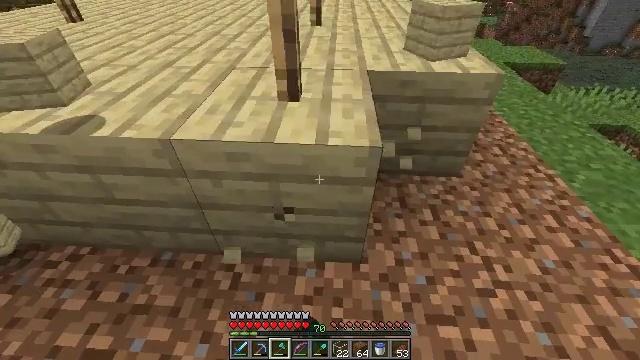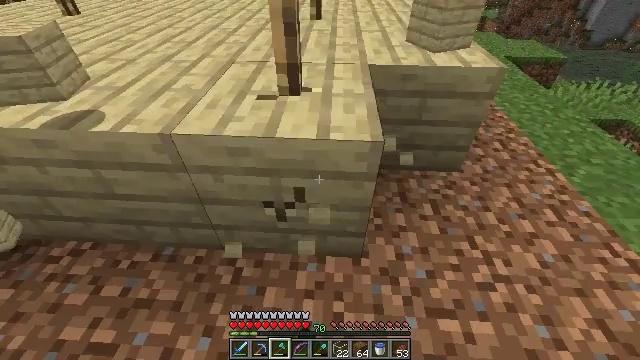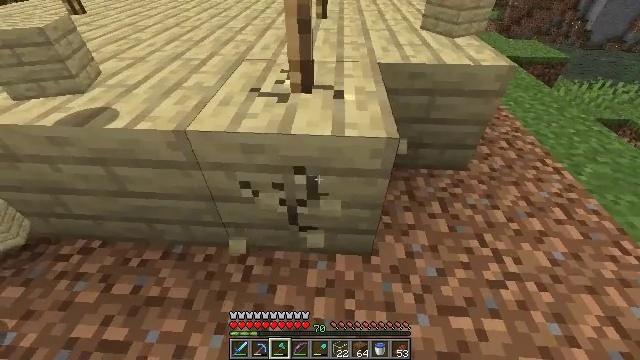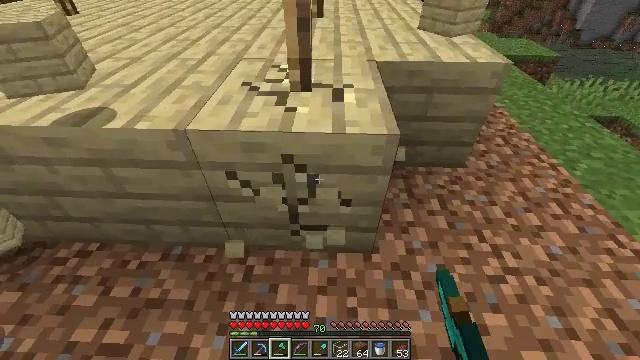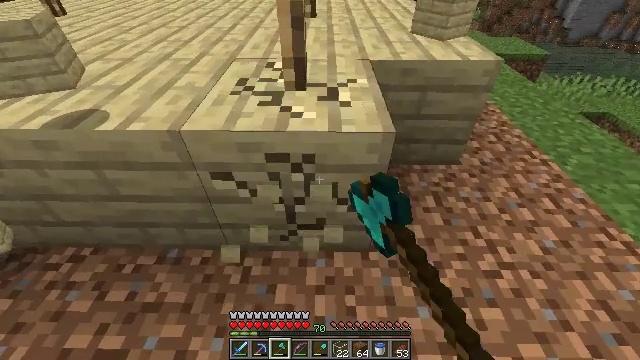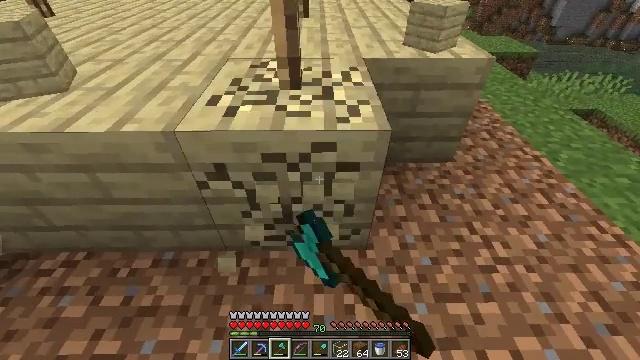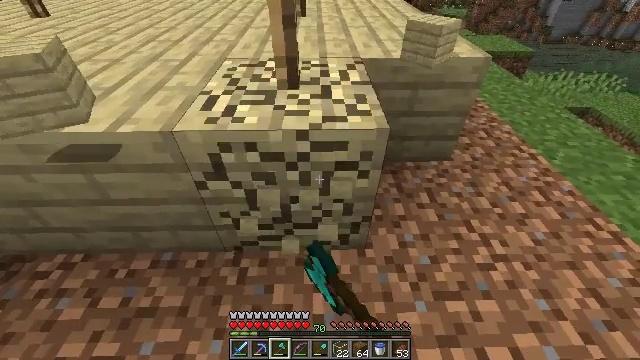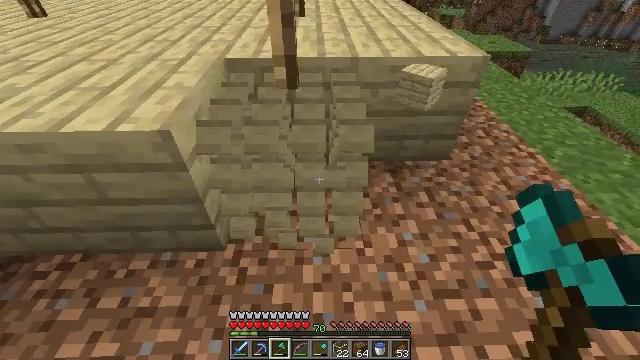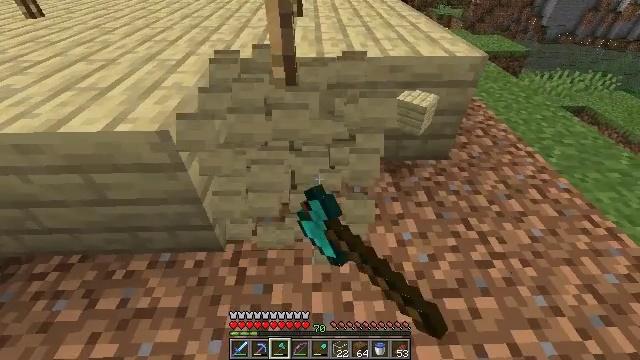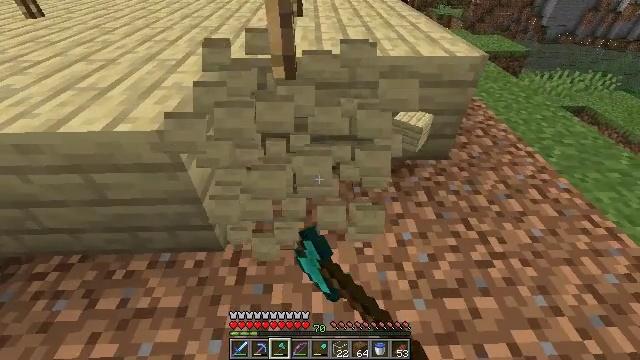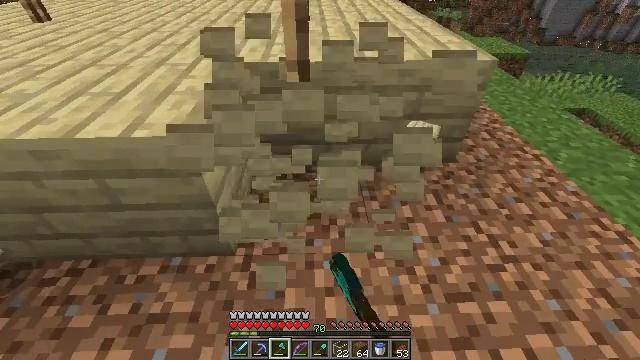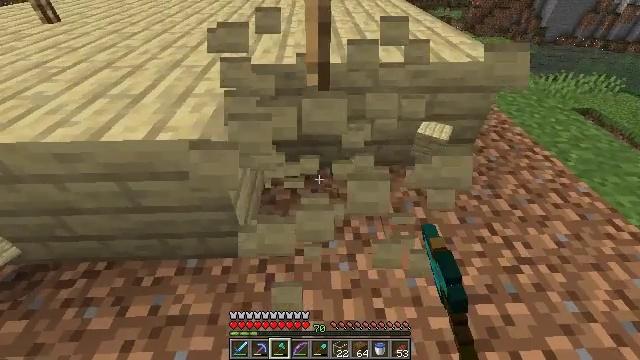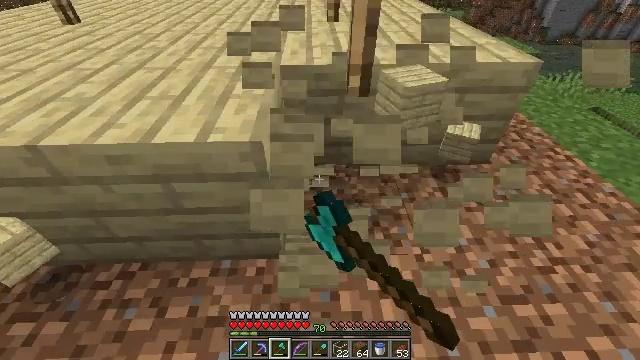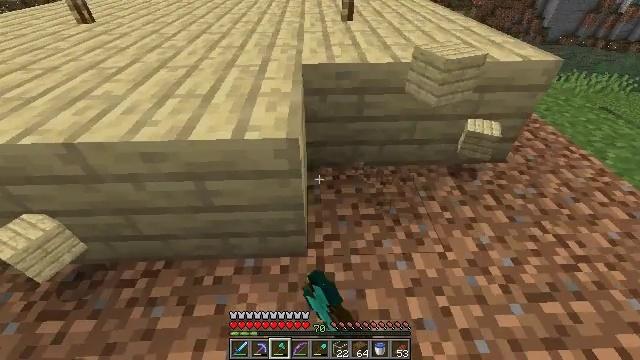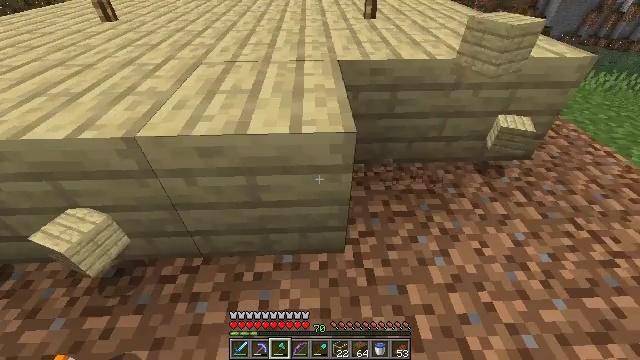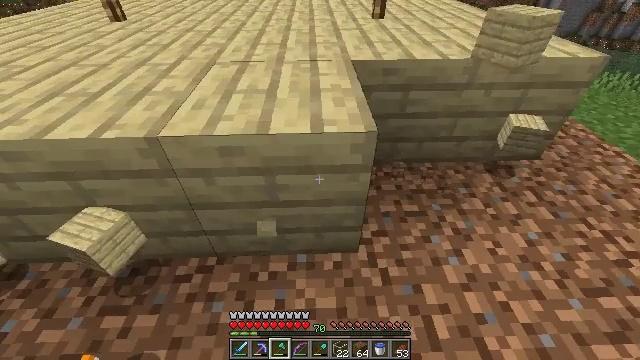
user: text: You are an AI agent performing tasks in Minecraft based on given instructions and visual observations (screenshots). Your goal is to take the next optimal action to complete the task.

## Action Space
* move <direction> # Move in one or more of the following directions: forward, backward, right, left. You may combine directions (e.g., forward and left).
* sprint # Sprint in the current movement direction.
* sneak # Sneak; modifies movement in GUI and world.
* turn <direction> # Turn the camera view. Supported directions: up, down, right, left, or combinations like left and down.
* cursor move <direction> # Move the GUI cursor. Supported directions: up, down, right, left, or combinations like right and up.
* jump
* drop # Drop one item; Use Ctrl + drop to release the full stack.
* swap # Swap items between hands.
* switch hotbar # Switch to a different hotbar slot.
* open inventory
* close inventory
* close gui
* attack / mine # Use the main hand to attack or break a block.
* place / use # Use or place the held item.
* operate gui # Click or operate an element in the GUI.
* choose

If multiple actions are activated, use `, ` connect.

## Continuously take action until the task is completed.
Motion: motion action
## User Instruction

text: Break the existing birch planks.
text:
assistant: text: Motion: turn down, attack / mine
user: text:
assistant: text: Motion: attack / mine
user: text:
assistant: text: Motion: turn right, attack / mine
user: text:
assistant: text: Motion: turn right, attack / mine
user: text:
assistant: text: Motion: turn right, attack / mine
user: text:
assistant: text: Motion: attack / mine
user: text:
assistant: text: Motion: attack / mine
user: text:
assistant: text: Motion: attack / mine
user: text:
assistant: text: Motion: attack / mine
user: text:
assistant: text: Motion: move left, attack / mine
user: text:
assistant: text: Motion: move left, attack / mine
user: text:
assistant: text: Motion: move left, attack / mine
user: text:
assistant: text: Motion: move left, attack / mine
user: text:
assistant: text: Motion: move left, attack / mine
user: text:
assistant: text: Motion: attack / mine
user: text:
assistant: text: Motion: attack / mine
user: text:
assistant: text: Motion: attack / mine
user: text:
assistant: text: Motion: attack / mine
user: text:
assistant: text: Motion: attack / mine
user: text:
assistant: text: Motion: attack / mine
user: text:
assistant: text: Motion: attack / mine
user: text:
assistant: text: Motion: move left, attack / mine
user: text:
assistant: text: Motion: move left, attack / mine
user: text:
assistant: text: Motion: move left, attack / mine
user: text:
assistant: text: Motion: move left, attack / mine
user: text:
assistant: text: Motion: move left, attack / mine
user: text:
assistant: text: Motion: attack / mine
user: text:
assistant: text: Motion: attack / mine
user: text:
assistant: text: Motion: attack / mine
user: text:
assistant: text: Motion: attack / mine